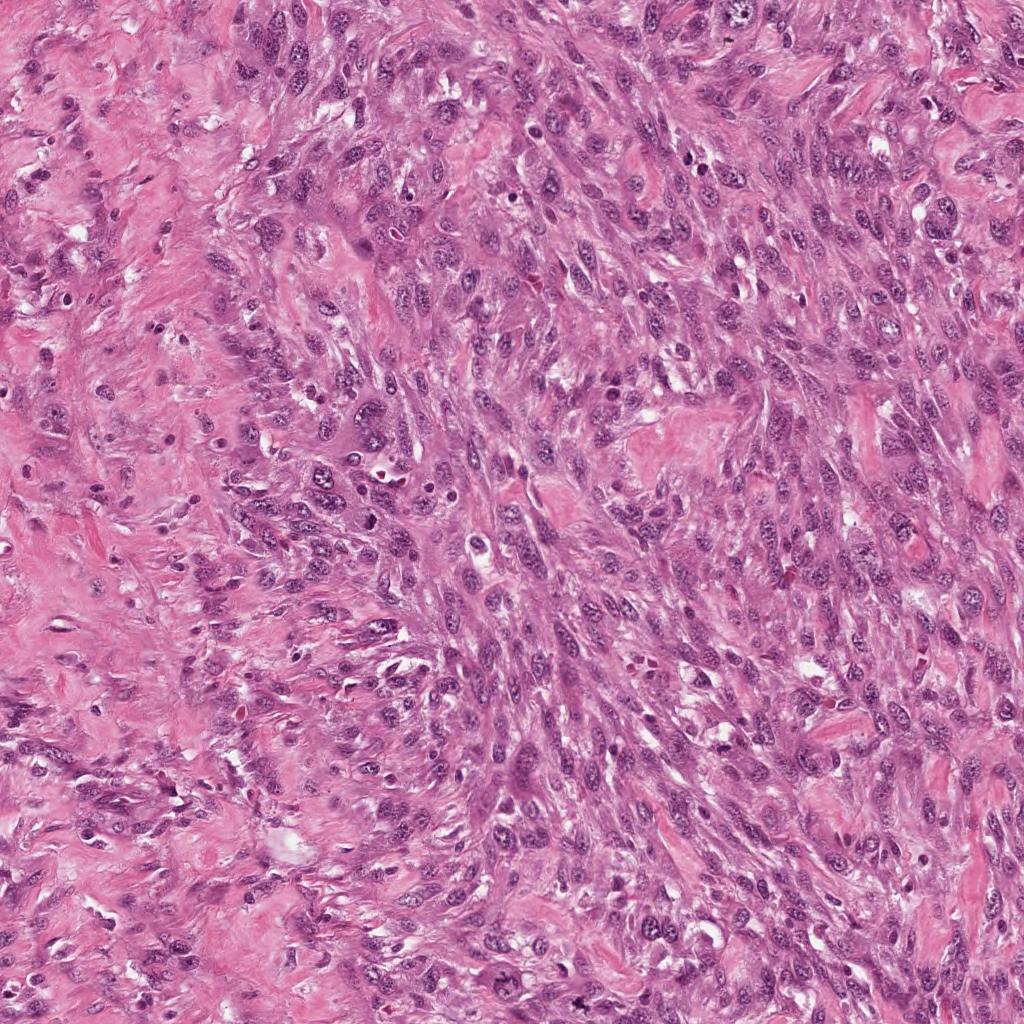
Label: Viable